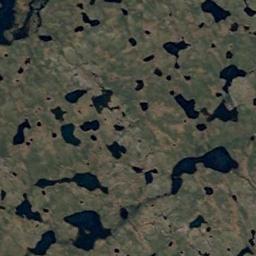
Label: wetland